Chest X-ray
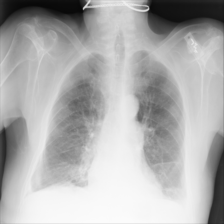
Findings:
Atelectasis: negative
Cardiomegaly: negative
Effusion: negative
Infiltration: negative
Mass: negative
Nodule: negative
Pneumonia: negative
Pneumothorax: negative
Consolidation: negative
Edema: negative
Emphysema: negative
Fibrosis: negative
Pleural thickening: negative
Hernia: negative